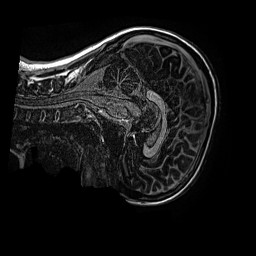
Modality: MP2RAGE
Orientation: sagittal
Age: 13
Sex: female
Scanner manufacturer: siemens
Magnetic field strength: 3 T
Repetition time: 4 s
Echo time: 0.00299 s